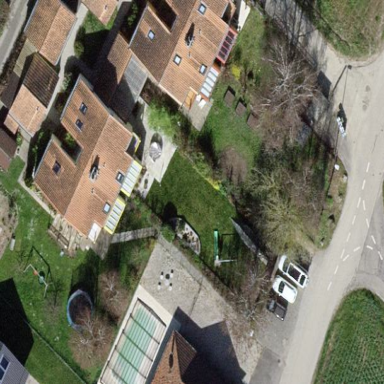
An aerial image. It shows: Simple house.